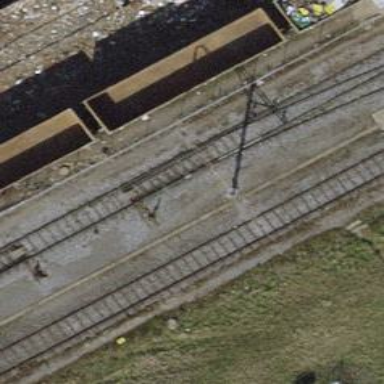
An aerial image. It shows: Railway switch.